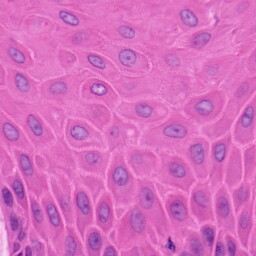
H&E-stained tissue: Skin